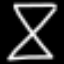
Label: hourglass